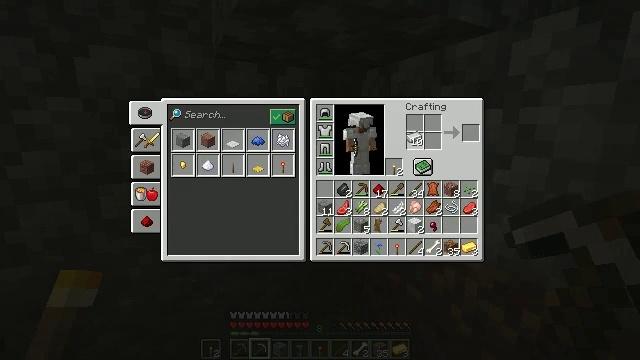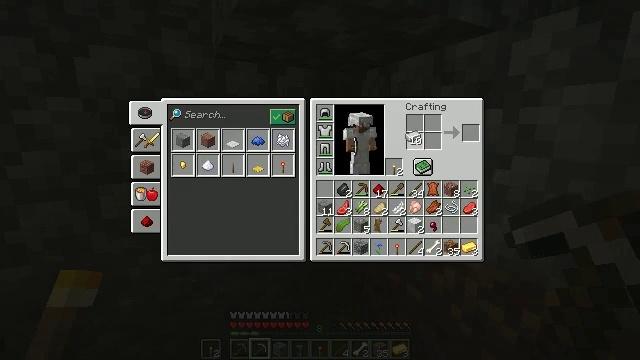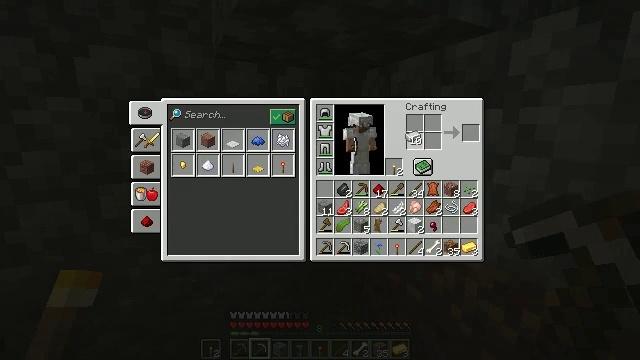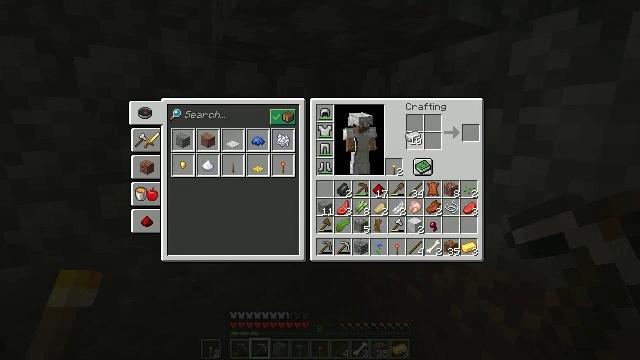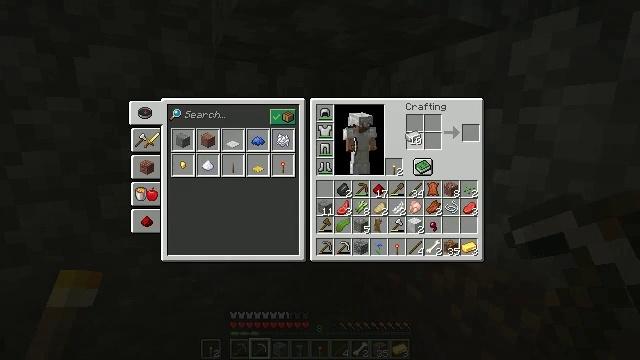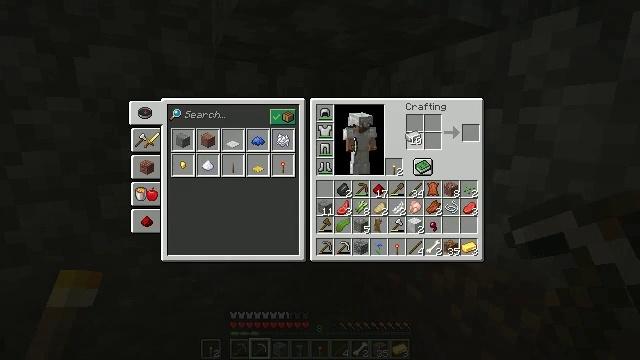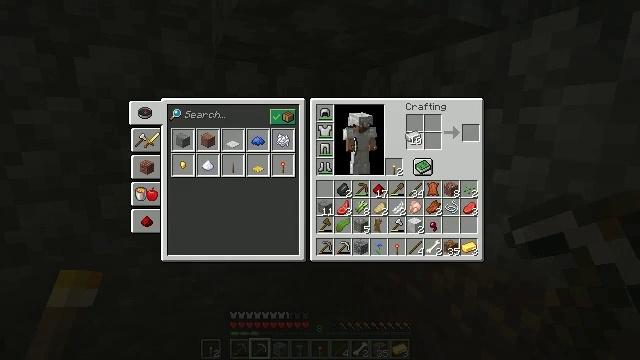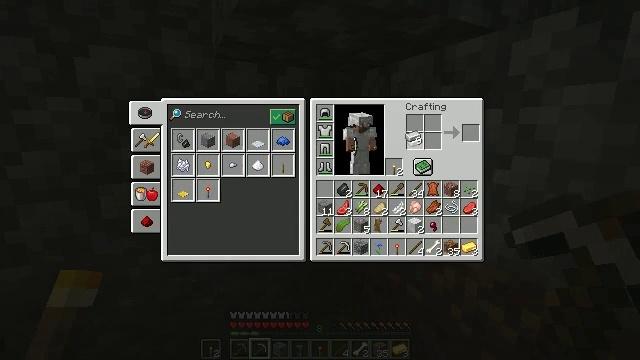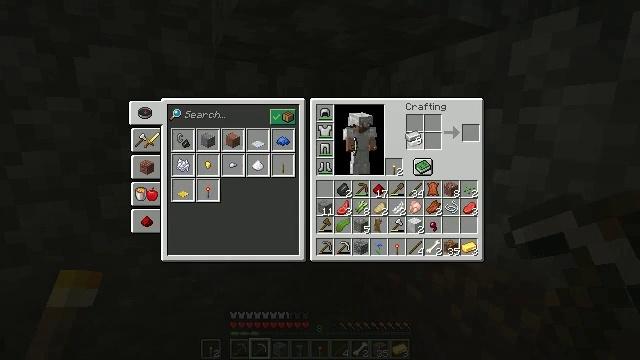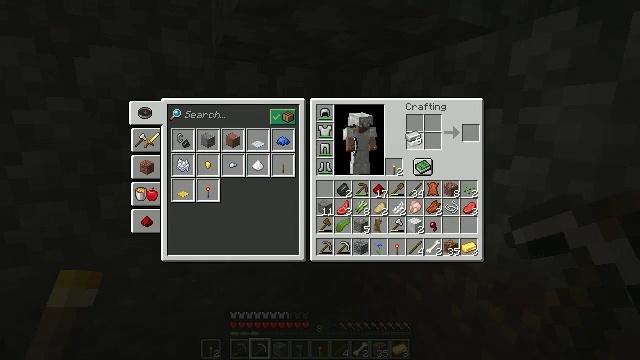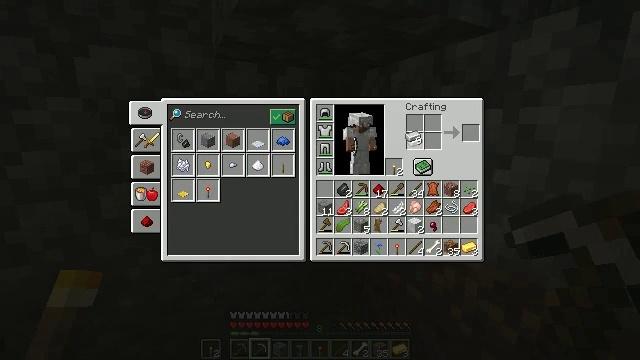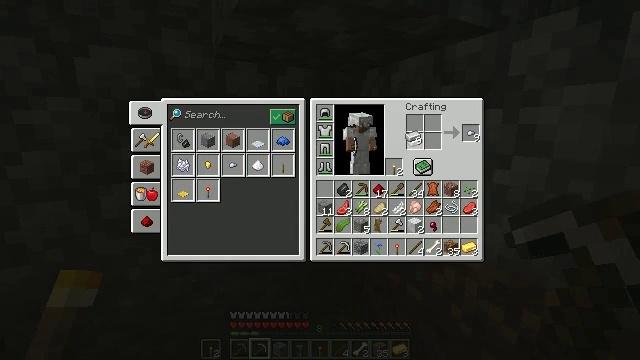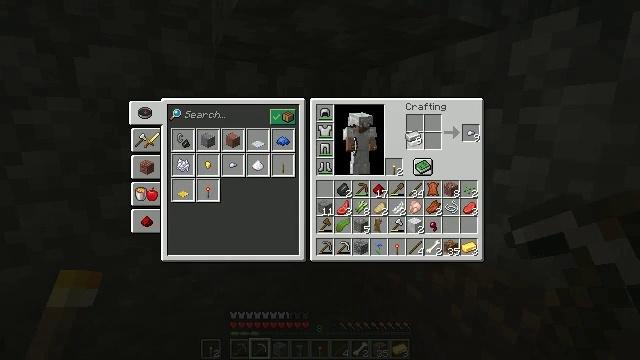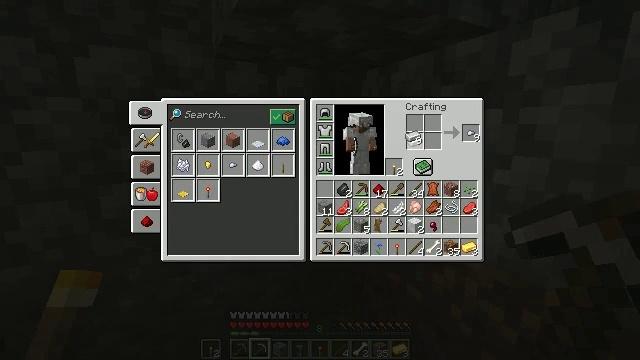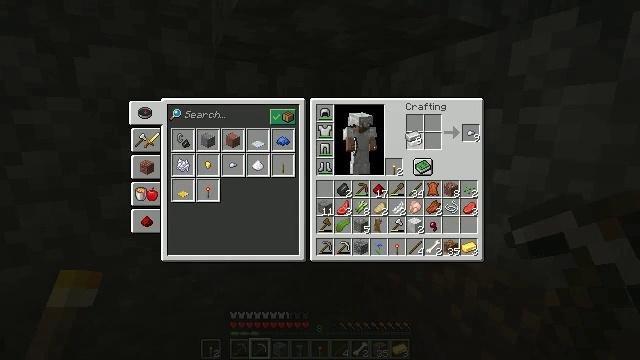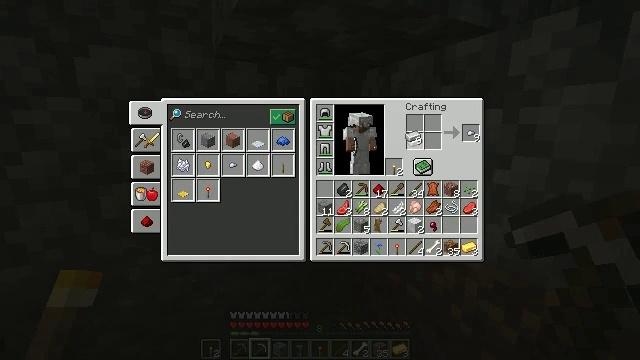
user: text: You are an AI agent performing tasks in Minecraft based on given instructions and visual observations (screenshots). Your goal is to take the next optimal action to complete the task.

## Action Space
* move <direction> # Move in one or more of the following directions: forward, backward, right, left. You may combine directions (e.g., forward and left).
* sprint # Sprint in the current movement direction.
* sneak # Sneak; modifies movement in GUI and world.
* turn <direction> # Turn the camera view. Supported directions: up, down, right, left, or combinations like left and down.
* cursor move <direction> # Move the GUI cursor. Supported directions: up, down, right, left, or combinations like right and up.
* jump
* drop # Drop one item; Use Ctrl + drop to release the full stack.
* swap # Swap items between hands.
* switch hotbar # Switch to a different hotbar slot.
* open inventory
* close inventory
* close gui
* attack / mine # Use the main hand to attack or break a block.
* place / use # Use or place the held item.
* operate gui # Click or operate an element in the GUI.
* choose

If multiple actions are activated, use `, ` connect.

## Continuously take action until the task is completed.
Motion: motion action
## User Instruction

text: Craft shears.
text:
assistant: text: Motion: no_op
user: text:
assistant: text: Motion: no_op
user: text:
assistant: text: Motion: no_op
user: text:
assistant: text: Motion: no_op
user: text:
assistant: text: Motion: no_op
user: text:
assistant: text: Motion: use / place
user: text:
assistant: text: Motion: no_op
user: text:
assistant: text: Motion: no_op
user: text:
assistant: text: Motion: no_op
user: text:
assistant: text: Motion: no_op
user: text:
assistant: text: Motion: no_op
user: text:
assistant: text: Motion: no_op
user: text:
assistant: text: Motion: no_op
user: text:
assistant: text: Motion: no_op
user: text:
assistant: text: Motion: no_op
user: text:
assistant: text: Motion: no_op
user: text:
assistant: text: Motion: no_op
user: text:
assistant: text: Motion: no_op
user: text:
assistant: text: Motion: no_op
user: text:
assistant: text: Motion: no_op
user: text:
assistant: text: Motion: no_op
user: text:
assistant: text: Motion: no_op
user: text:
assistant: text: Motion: use / place
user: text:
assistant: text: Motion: no_op
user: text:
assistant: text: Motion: no_op
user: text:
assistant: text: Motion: no_op
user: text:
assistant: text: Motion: no_op
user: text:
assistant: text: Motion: no_op
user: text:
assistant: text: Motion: no_op
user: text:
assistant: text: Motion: no_op